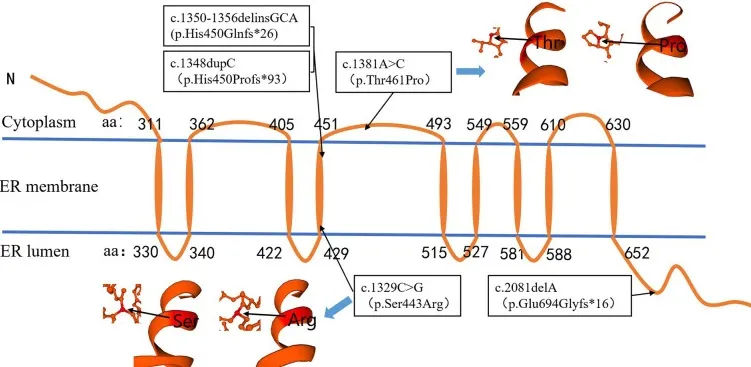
Localization of variation site (P/LP) in protein region and prediction of protein structure in amino acid residue region. The amino acids encoded by c.1348, c.1329, and c.1350-1356 were located in the fourth transmembrane region of WFS1 protein. The amino acids encoded by c.1381 were located in the non-transmembrane region of the cytoplasm. The amino acid encoded by c. 2081 was located in the COOH terminal domain of the endoplasmic reticulum. The c.1381A>C and c.1329C>G variations did not affect the formation of the alpha-spiral structure.
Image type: pathology (immunostaining)